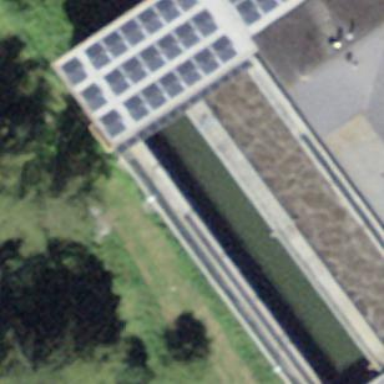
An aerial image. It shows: Wastewater plant.